Question: I have a Highcharts activity gauge that has two series. I am trying to place labels at the starting point of each ring. I have it working with hardcoded x,y coordinates, but I'm wondering if there is a way to calculate the location instead. It looks like this currently:

Here is the code I am using to add the labels in the chart render event:
'''
function render() {
var chart = this;
chart.renderer.label('Completed 65%', 24, 25, 'rect', 0, 0, true, true, '')
.add();
chart.renderer.label('Follow-up 45%', 28, 42, 'rect', 0, 0, true, true, '')
.add();
}
'''
I'd like to calculate the x,y values in the chart.renderer.label() function instead of hardcoding them to 24,25 and 28,42. However, I have not been able to find anything in the object model to locate the physical location of the series starting x and y, or the size of the label. I have many of these activity gauges to complete and going through them all and trying to find the magic coordinates seems like the wrong approach.
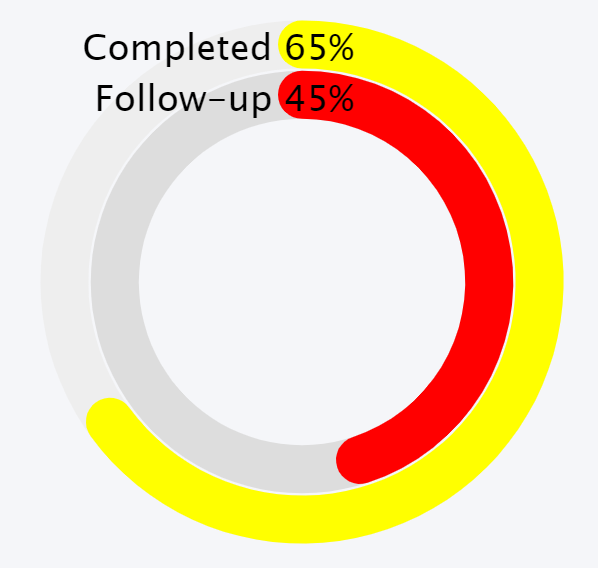
Answer: You can follow the same approach as icons rendered in the official Activity gauge demo here: <URL>
There you will find position calculated using series point 'shapeArgs'. I modified that function to render labels as you expected. Check it in the demo posted below.
'''
function renderLabels() {
var offsetTop = 5,
offsetLeft = 5;
if (!this.series[0].label) {
this.series[0].label = this.renderer
.label('Completed 65%', 0, 0, 'rect', 0, 0, true, true)
.add(this.series[1].group);
}
this.series[0].label.translate(
this.chartWidth / 2 - this.series[0].label.width + offsetLeft,
this.plotHeight / 2 - this.series[0].points[0].shapeArgs.innerR -
(this.series[0].points[0].shapeArgs.r - this.series[0].points[0].shapeArgs.innerR) / 2 + offsetTop
);
if (!this.series[1].label) {
this.series[1].label = this.renderer
.label('Follow-up 45%', 0, 0, 'rect', 0, 0, true, true)
.add(this.series[1].group);
}
this.series[1].label.translate(
this.chartWidth / 2 - this.series[1].label.width + offsetLeft,
this.plotHeight / 2 - this.series[1].points[0].shapeArgs.innerR -
(this.series[1].points[0].shapeArgs.r - this.series[1].points[0].shapeArgs.innerR) / 2 + offsetTop
);
}
'''
'''
chart: {
type: 'solidgauge',
events: {
render: renderLabels
}
}
'''
<URL>